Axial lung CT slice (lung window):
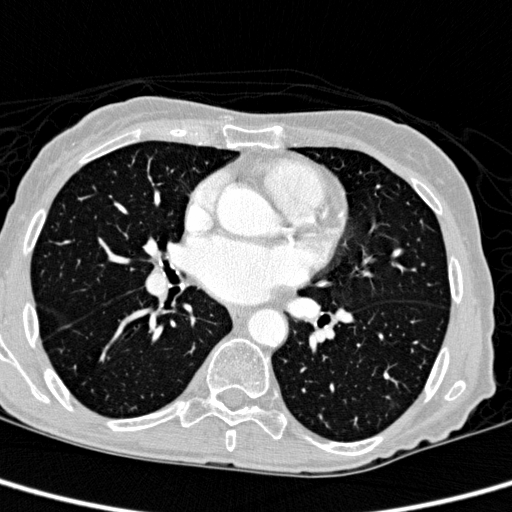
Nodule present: no